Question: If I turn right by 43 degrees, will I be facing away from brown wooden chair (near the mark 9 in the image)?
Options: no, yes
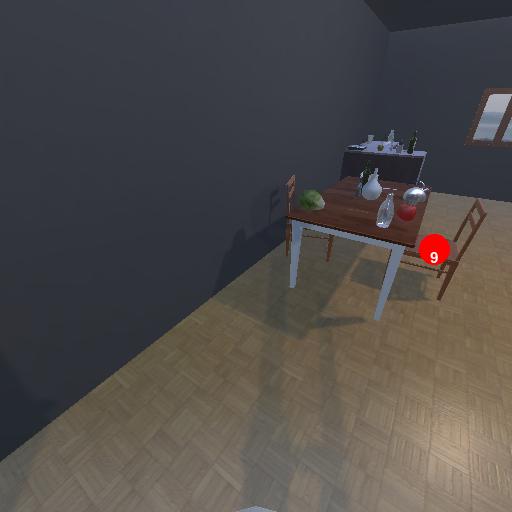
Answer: no